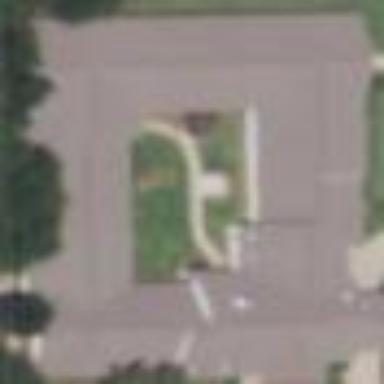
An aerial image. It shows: Building.